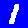
Digit: 1